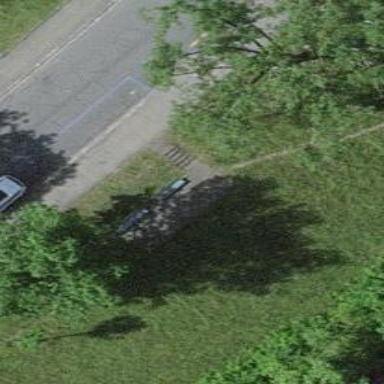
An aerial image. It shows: Bench with paleturquoise color.